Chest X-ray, PA view. Patient: 69 years old, sex F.
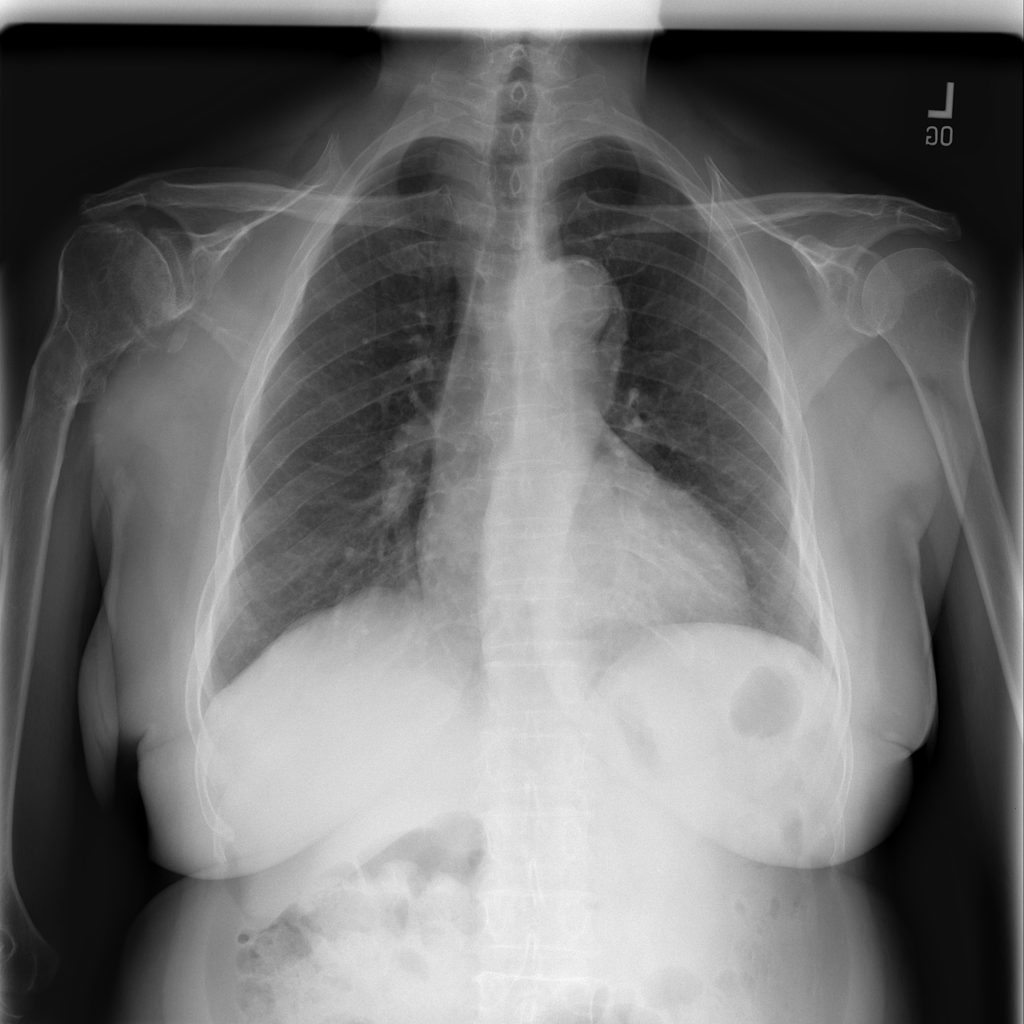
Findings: No Finding